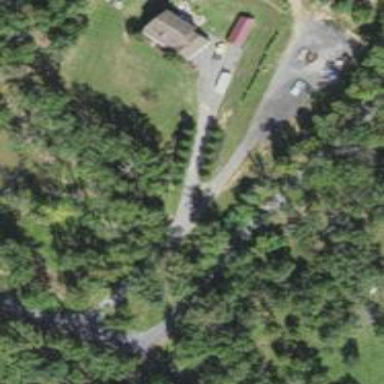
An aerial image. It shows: Driveway leading to service road.